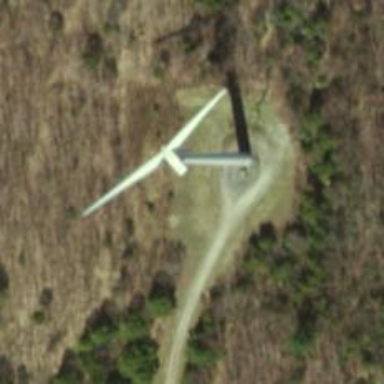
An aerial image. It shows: Wind generator powered by wind. The generator type is horizontal axis and it uses wind turbines.